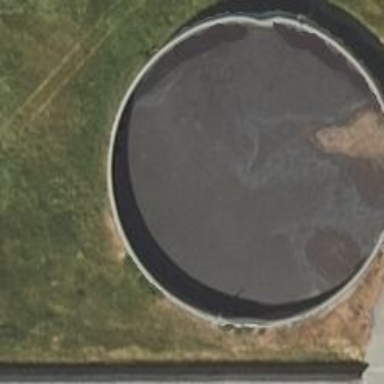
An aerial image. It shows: Storage tank with man-made structure.